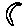
Label: moon